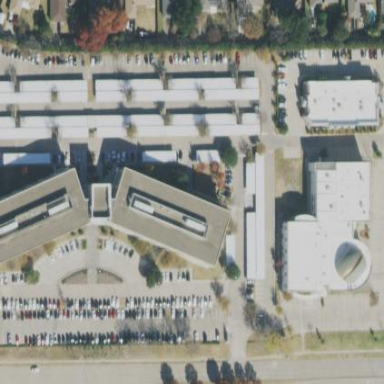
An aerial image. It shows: Office building.